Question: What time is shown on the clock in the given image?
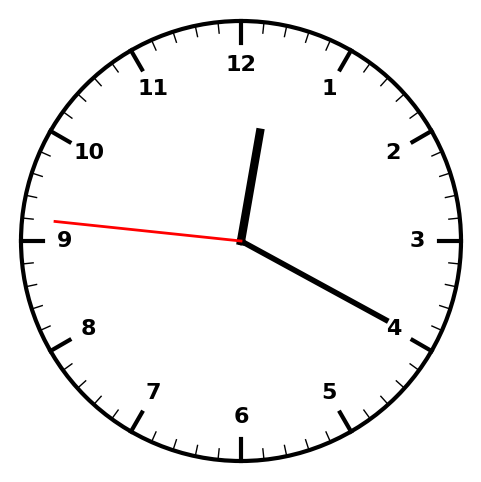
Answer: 12:19:46